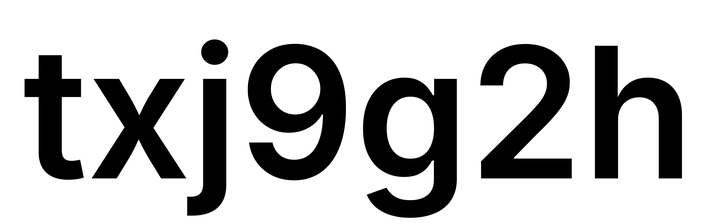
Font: Inter_SemiBold